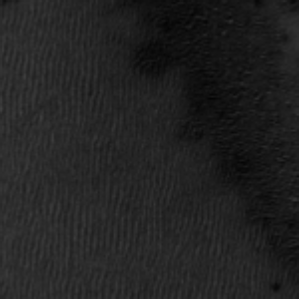
Label: frost